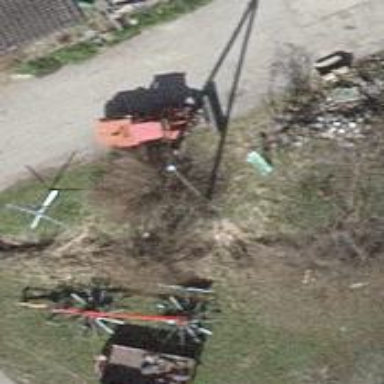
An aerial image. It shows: Guyed pole used for power distribution.